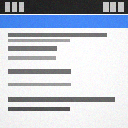
Screen state: on